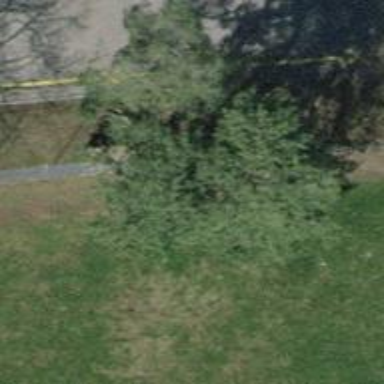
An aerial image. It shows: Urban tree adding natural touch to the cityscape.